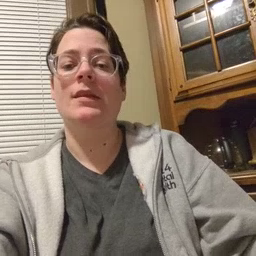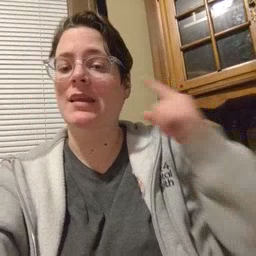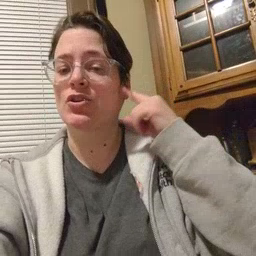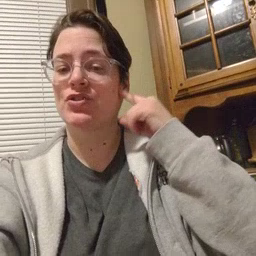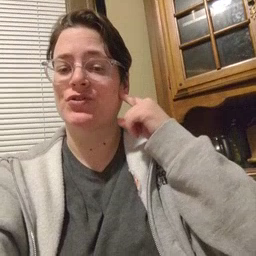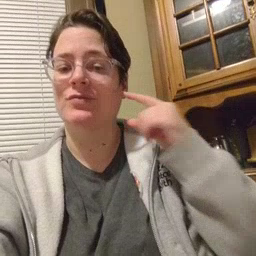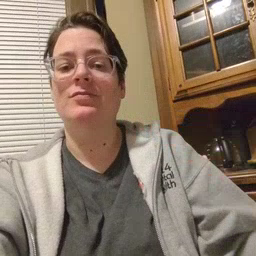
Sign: hear